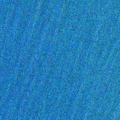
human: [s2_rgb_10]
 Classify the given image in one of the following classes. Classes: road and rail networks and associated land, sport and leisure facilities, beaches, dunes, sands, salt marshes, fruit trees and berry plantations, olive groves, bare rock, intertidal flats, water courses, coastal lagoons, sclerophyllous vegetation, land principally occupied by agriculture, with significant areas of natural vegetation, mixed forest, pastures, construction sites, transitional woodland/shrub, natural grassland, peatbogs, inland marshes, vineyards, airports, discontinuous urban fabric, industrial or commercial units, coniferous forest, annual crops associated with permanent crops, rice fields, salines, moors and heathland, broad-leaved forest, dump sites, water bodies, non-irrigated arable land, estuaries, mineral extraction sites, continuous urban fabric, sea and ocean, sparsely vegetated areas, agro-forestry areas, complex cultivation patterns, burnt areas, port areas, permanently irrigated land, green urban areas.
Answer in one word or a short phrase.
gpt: sea and ocean